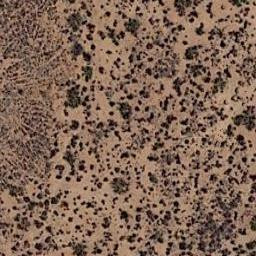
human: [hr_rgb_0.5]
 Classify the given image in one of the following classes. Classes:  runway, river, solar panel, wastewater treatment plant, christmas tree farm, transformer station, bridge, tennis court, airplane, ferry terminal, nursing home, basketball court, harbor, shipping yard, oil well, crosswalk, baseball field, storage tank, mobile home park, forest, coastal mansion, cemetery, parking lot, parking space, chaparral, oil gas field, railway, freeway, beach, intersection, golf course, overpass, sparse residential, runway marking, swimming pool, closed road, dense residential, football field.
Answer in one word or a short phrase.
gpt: chaparral